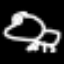
Label: frog